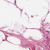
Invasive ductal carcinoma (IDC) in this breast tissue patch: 0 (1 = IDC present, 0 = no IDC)